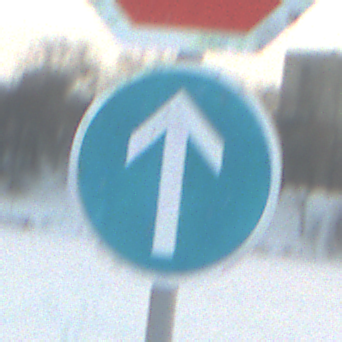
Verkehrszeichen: VorgeschriebeneFahrtrichtungGeradeaus
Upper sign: Stop
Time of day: SunriseSunset
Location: Outdoor (Nature)
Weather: PartlyCloudy
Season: NotSpecified
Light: Natural